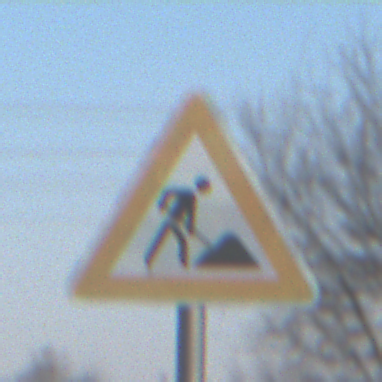
Verkehrszeichen: Arbeitsstelle
Umgebung: Outdoor, Suburban
Tageszeit: SunriseSunset
Wetter: PartlyCloudy
Licht: Natural
Jahreszeit: Winter
Kontrast: MediumContrast